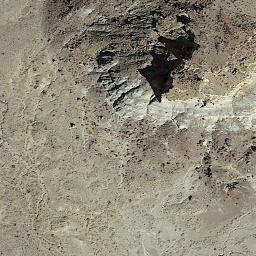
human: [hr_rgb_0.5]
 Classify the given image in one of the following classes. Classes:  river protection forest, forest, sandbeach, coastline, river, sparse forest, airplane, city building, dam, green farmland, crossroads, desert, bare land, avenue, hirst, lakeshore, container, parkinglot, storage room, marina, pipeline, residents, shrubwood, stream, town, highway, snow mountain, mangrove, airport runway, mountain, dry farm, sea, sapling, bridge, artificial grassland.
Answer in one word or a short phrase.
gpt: bare land